Question: I am trying to get the total count of rows from Sqlite DB. Following is the code snippet of what I am trying to do.
I dont know what I am doing wrong here ?
'''
public static int getTotalCount(Context _context)
{
Cursor c = null;
try
{
c = getInstance(_context).db.rawQuery("SELECT COUNT(word) FROM "
+ WORD_TABLE, null);
return c.getInt(c.getColumnIndex(WORD_COL));
} catch (Exception e)
{
Log.e("getTotalCount", e.toString());
}
return 0;
'''
Exception message :
05-08 05:21:19.934: ERROR/getTotalCount(440): android.database.CursorIndexOutOfBoundsException: Index -1 requested, with a size of 1

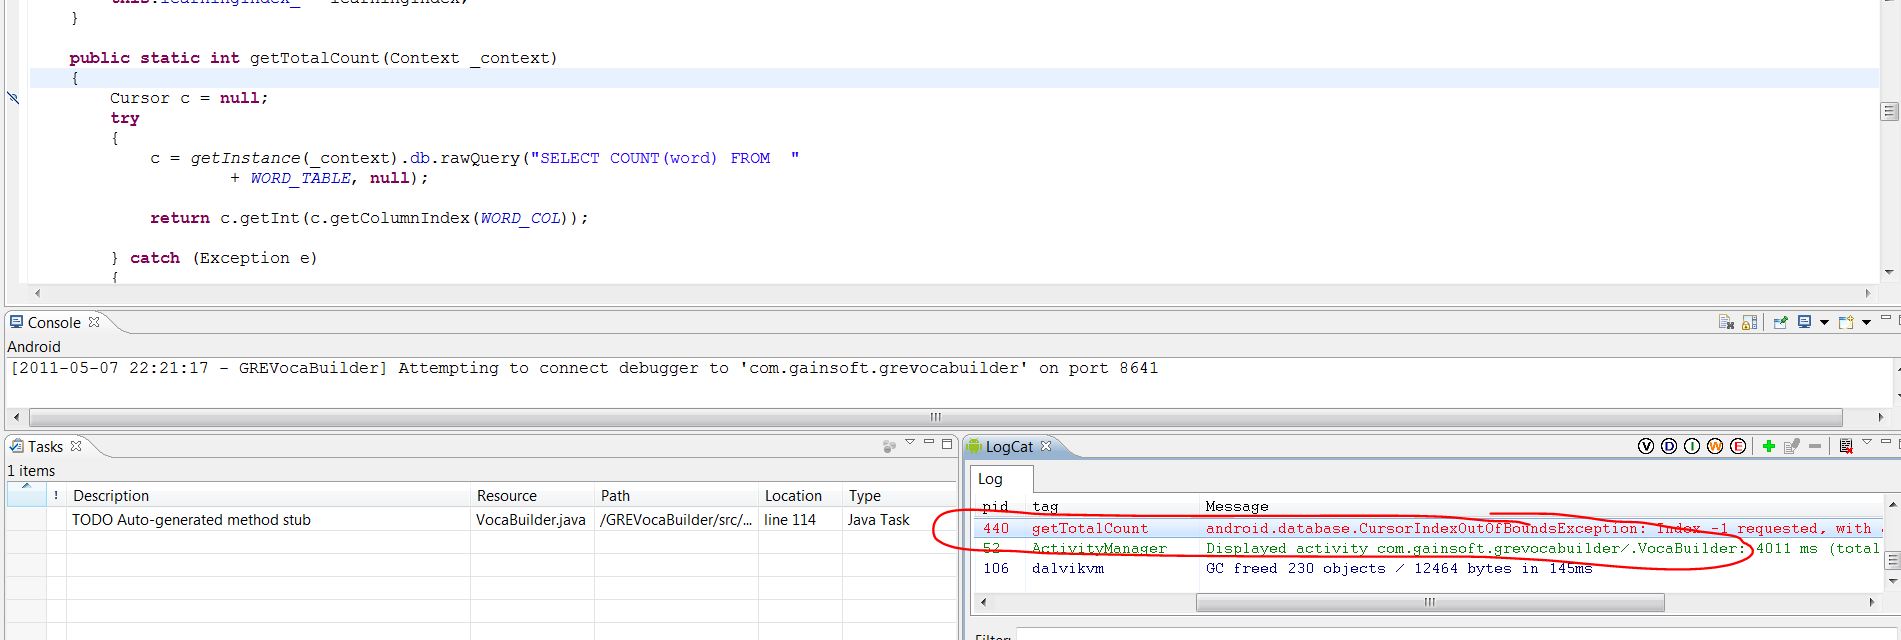
Answer: Try 'c.getInt(0);'
or
'''
c = getInstance(_context).db.rawQuery("SELECT COUNT(word) as WORD_COL FROM "
+ WORD_TABLE, null);
'''
also put a 'c.moveToFirst();' right after the rawQuery line for good measure.